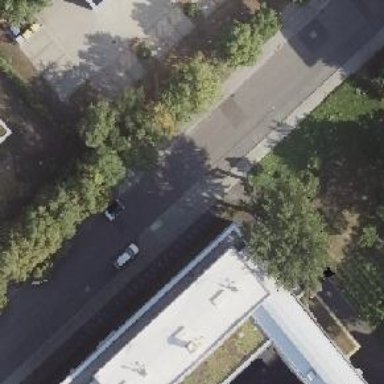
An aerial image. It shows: Unclassified road with asphalt surface. There are separate sidewalks. Parking lanes on both sides are oriented parallel to the road.